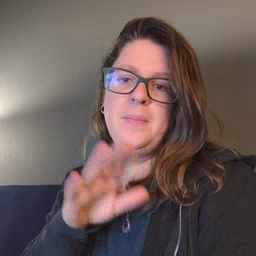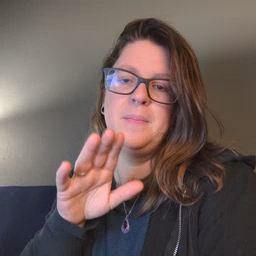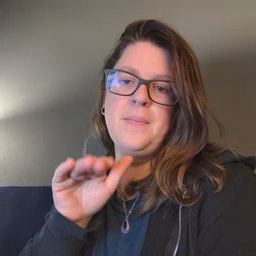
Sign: bye